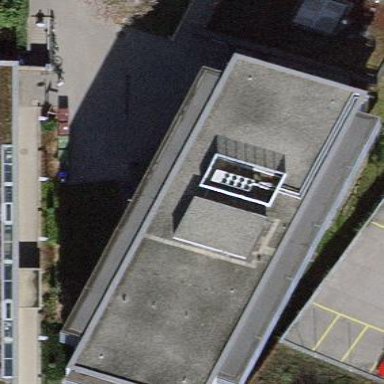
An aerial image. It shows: Hospital building.